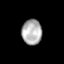
Tissue: skin
Cell type: Epithelial cells
Senescence score: 0.226
Nuclear area (px): 497
Mean DAPI intensity: 175.264